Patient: sex M, age 71
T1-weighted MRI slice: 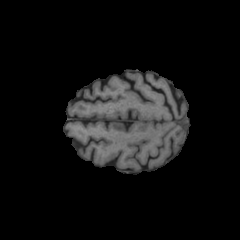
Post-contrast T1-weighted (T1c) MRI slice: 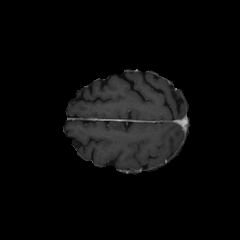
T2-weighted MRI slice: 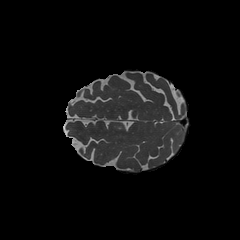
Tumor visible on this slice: no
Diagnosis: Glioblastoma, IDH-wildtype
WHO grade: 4